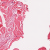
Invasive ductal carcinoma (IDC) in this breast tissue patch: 0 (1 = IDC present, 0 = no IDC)